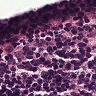
Metastatic tissue present: no